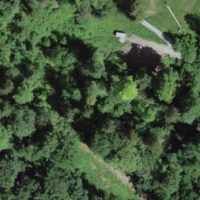
EUNIS habitat code: 41
Species observed at this site:
Anthocharis cardamines
Ajuga reptans
Equisetum telmateia
Mercurialis perennis
Geranium robertianum
Dryocopus martius
Salvia glutinosa
Geum urbanum
Fragaria vesca
Lamium galeobdolon